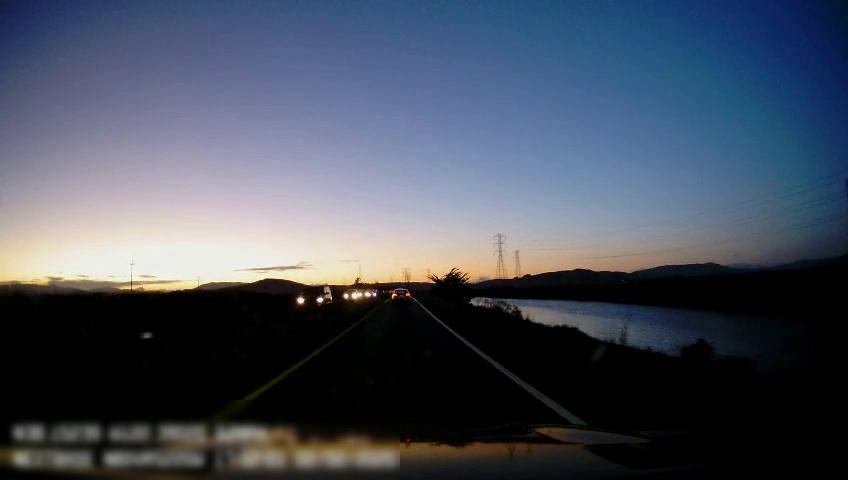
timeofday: Dusk/Dawn/Twilight
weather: Sunny
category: Drivable Space
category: Vehicles | Car
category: Vehicles | SUV
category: Vehicles | Car
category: Vehicles | Car
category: Lanes | Current Lane
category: Lanes | Current Lane